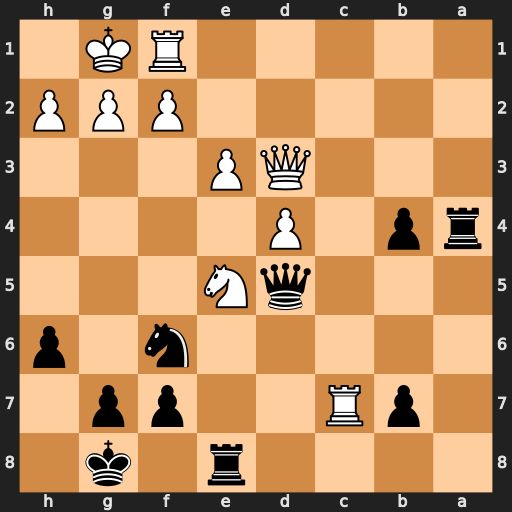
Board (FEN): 4r1k1/1pR2pp1/5n1p/3qN3/rp1P4/3QP3/5PPP/5RK1
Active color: b
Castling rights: -
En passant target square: -
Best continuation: Rxe5 Rc5 Qe4 Qxe4 Rxe4